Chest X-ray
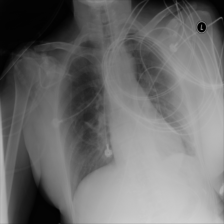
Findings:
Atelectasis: negative
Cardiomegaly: negative
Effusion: negative
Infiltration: negative
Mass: negative
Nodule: negative
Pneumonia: negative
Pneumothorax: negative
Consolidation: negative
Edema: negative
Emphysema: negative
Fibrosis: negative
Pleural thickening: negative
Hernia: negative